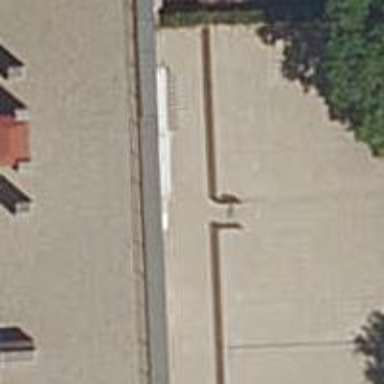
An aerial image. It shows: Retaining wall.